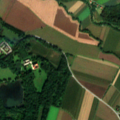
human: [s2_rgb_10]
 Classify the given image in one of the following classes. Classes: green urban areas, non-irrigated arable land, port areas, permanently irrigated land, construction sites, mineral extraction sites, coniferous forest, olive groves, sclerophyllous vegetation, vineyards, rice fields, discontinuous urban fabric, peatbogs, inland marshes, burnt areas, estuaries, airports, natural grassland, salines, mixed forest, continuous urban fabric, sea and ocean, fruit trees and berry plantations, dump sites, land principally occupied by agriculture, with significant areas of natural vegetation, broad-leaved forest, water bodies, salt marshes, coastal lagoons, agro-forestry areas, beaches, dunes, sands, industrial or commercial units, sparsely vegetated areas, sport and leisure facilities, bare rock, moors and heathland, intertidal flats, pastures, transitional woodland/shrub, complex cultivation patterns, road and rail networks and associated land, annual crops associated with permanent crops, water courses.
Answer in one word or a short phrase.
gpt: discontinuous urban fabric, non-irrigated arable land, land principally occupied by agriculture, with significant areas of natural vegetation